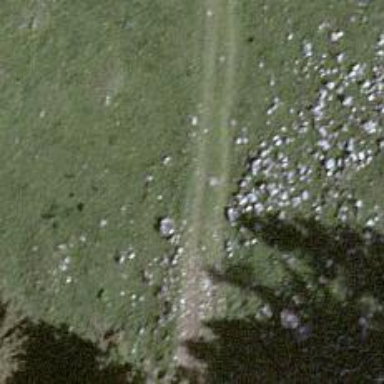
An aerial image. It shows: Path.